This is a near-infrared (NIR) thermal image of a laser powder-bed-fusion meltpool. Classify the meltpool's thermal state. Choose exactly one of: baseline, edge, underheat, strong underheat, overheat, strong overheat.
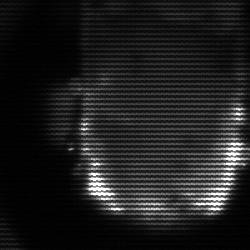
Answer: baseline